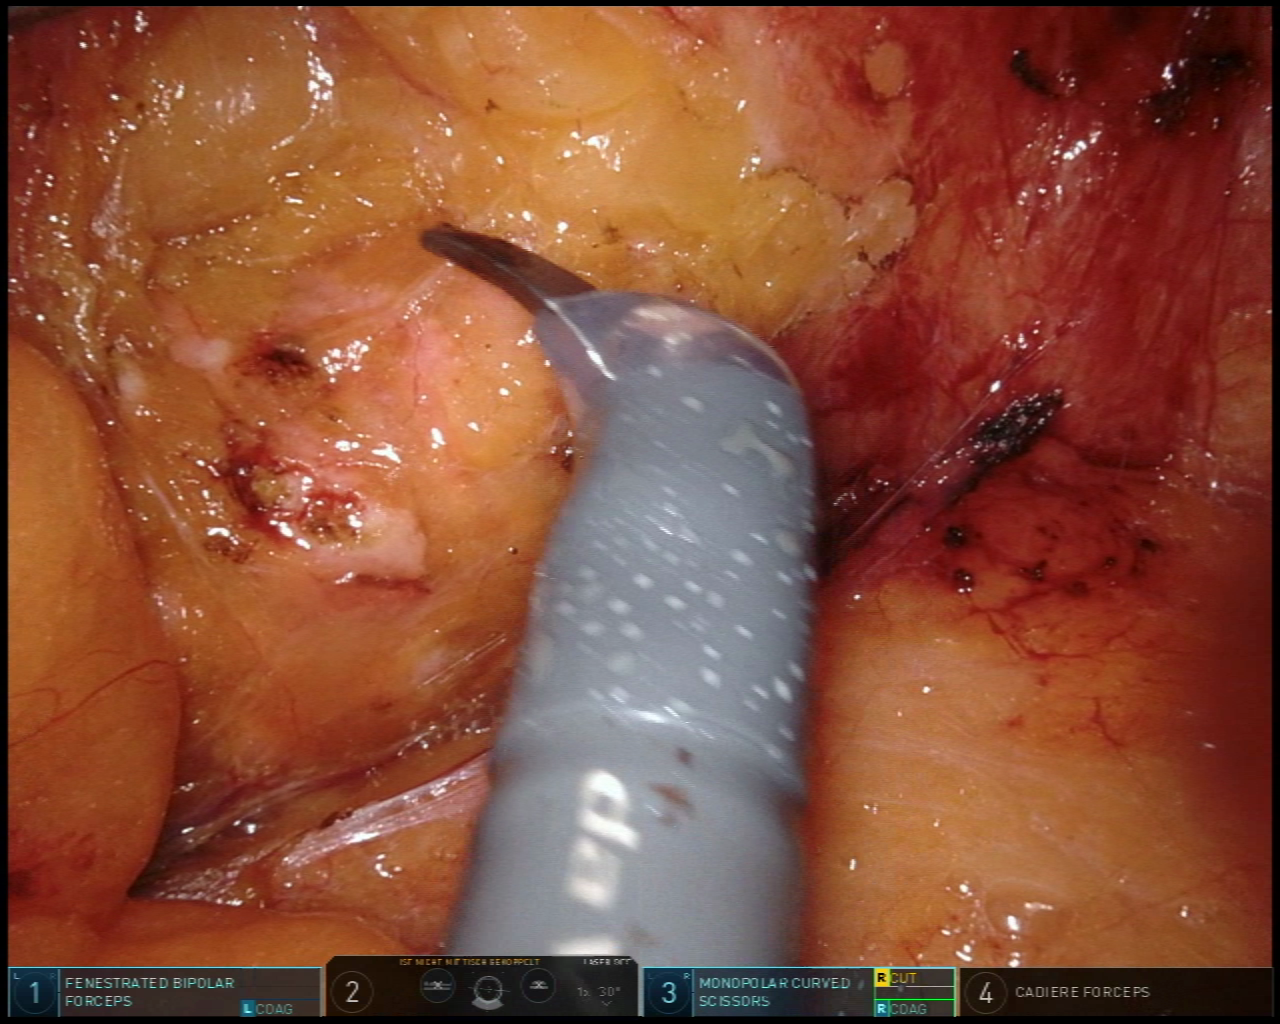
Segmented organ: pancreas
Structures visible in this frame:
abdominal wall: no
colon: no
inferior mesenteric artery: no
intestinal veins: no
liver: no
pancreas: yes
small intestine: no
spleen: no
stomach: no
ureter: no
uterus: no
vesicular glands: no